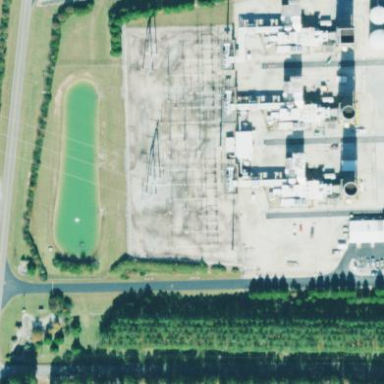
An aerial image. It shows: Power substation with fence around it. The substation is used for switching.